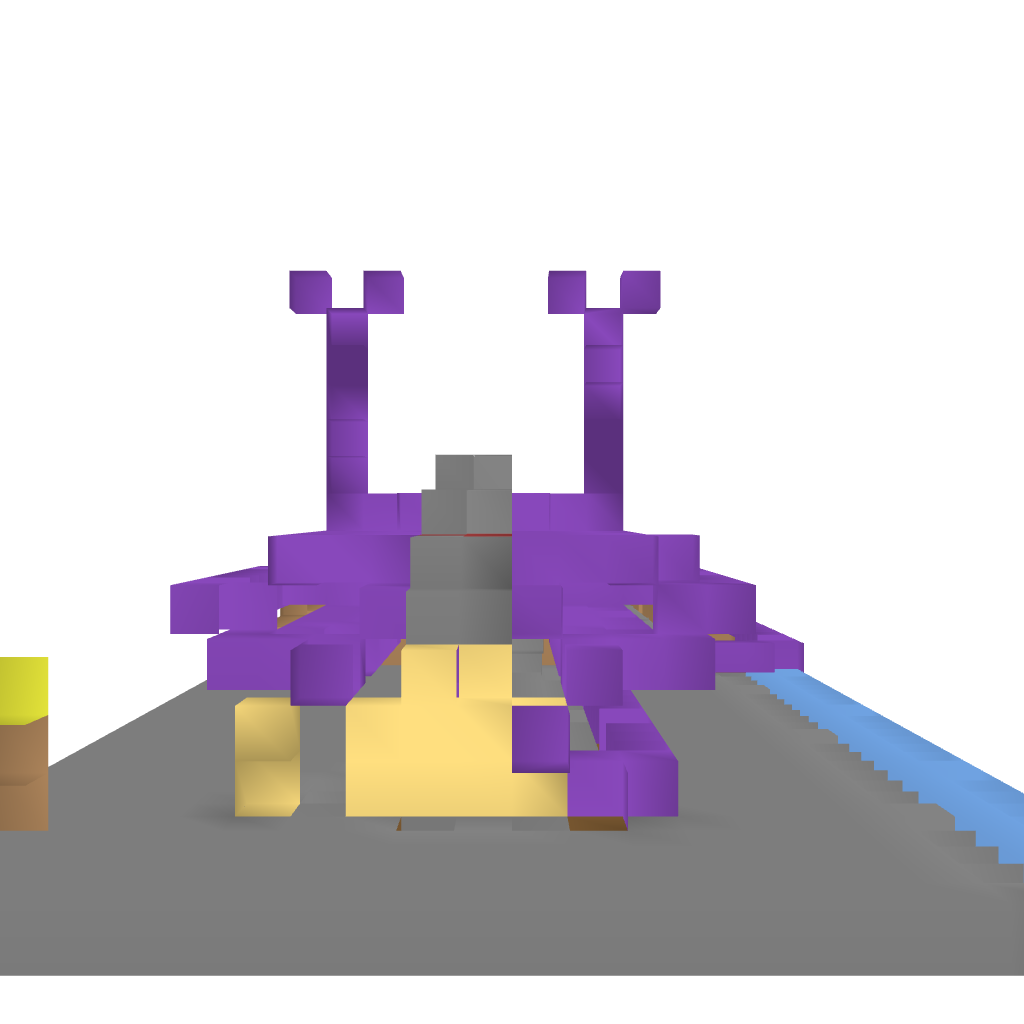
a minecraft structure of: Double barrel Cannon bad low quality